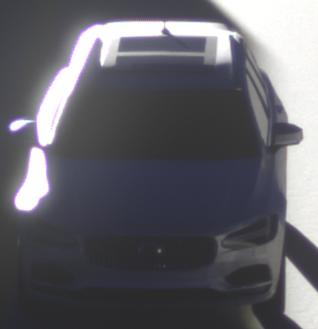
Make: Volvo
Model: V90
Detailed model: -
Model produced from: 2016
Model produced until: 2020
Doors: 5
Color: white
Road condition: dry road
Daytime: sunrise or sunset
Contrast: high contrast